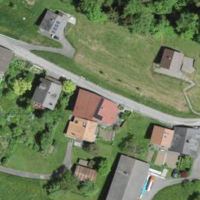
EUNIS habitat code: 55
Species observed at this site:
Cruciata laevipes
Cephalanthera longifolia